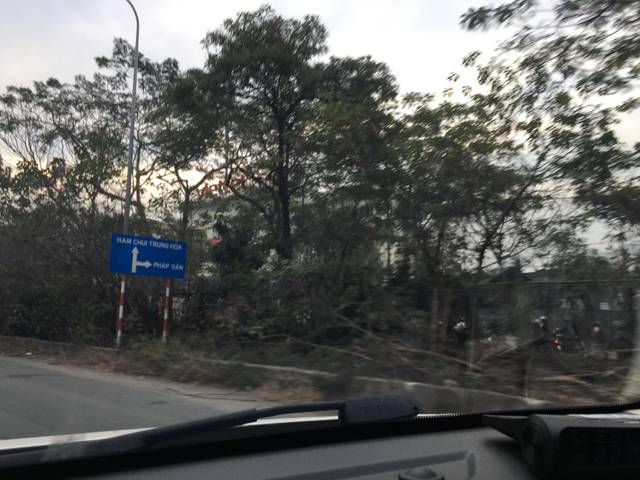
Region: Vietnam
Coordinates: 21.003, 105.779